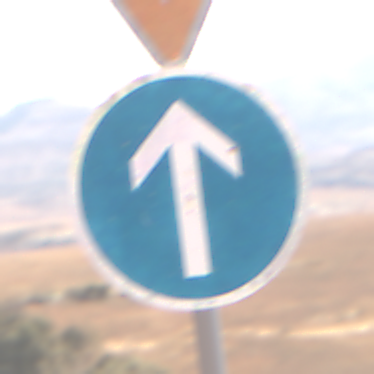
Verkehrszeichen: VorgeschriebeneFahrtrichtungGeradeaus
Zusatzzeichen oben: VorfahrtGewaehren
Umgebung: Outdoor, Nature
Tageszeit: Midday
Wetter: PartlyCloudy
Licht: Natural
Jahreszeit: NotSpecified
Kontrast: HighContrast